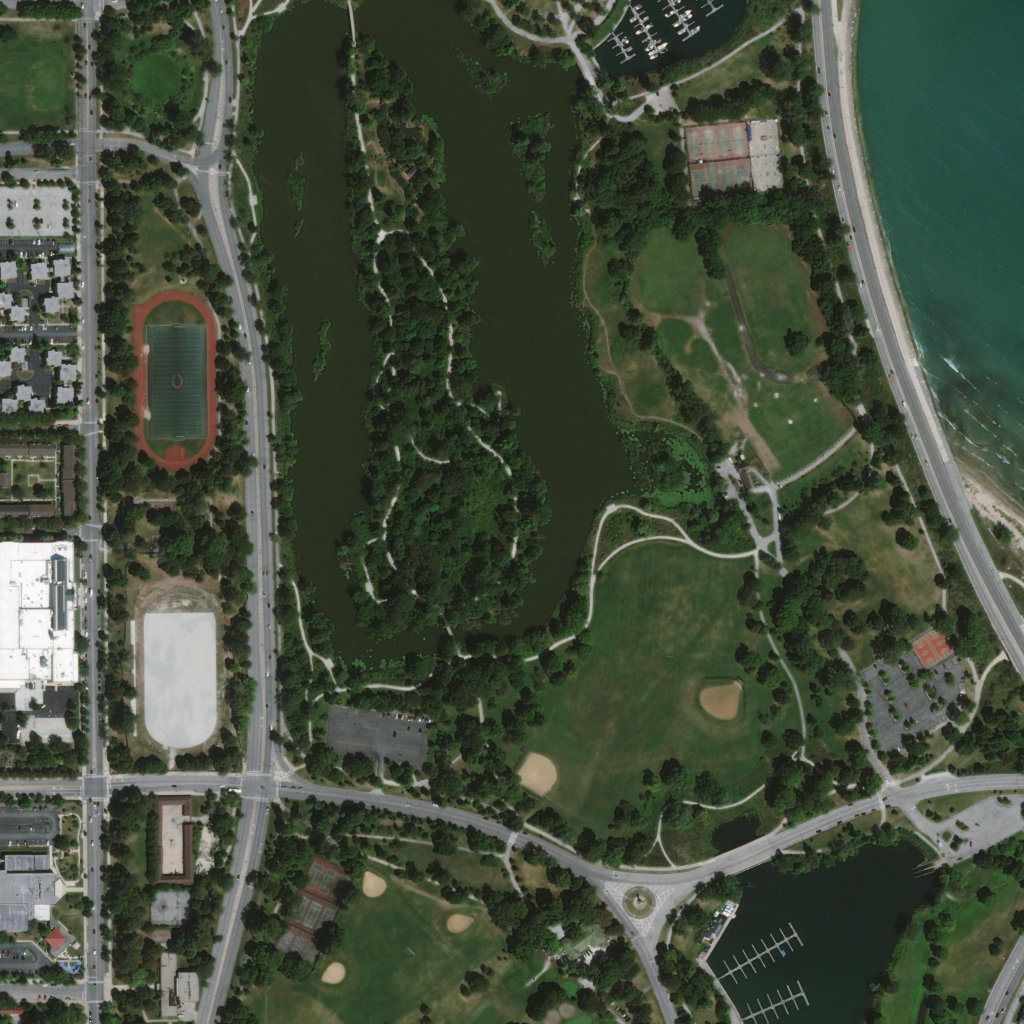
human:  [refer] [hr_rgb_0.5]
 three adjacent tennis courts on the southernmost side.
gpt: <box>[[27, 90, 31, 93, 0]]</box>